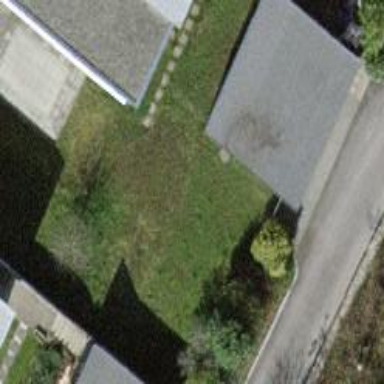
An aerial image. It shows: Carport building.